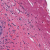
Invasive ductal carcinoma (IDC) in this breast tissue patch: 0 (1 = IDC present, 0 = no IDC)